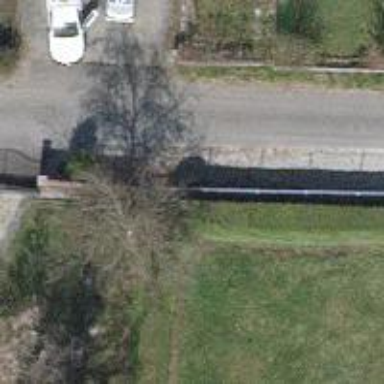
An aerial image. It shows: Hedge acting as barrier.